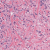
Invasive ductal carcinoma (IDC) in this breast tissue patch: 1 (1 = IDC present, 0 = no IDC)